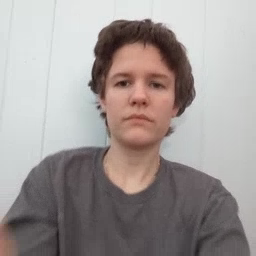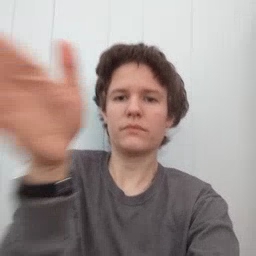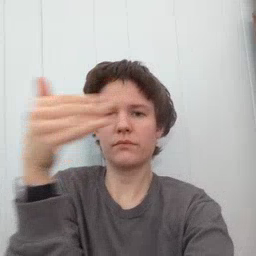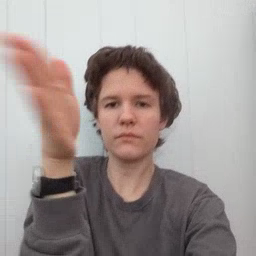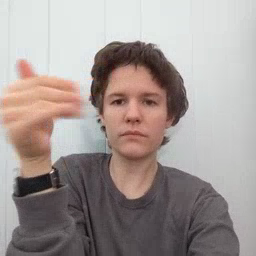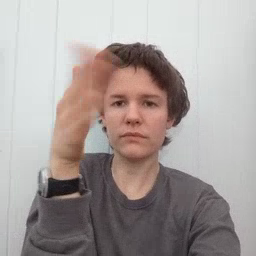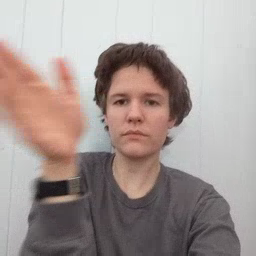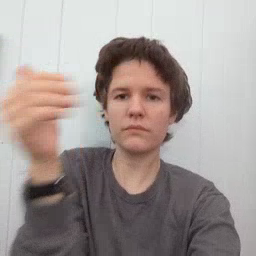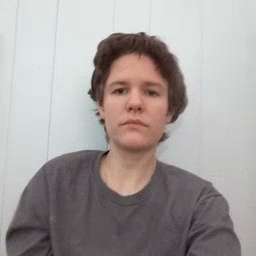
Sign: flag